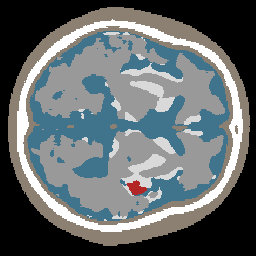
Label: lesion